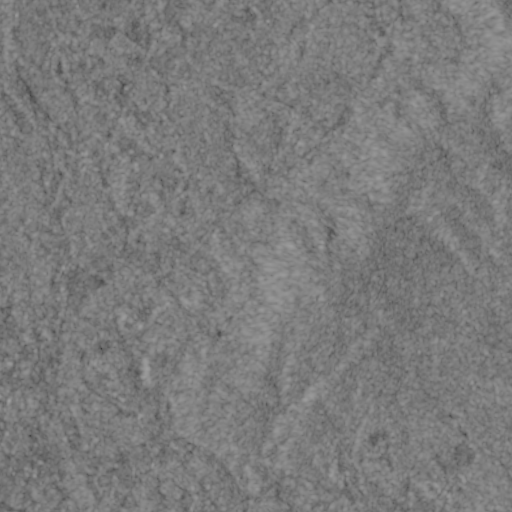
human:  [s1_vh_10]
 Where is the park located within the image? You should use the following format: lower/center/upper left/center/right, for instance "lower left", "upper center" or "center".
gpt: The park is located in the lower left of the image.
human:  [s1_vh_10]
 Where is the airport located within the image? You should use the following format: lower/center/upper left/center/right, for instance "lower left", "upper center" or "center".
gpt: There is no airport in the image.

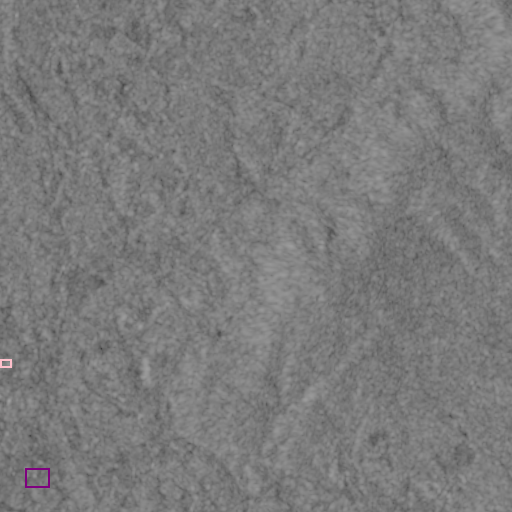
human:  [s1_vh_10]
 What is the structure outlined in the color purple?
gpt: The structure outlined in purple is a park.
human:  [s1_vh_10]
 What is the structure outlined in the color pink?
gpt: The structure outlined in pink is a building.
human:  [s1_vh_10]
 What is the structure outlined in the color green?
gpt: There is no green outline.